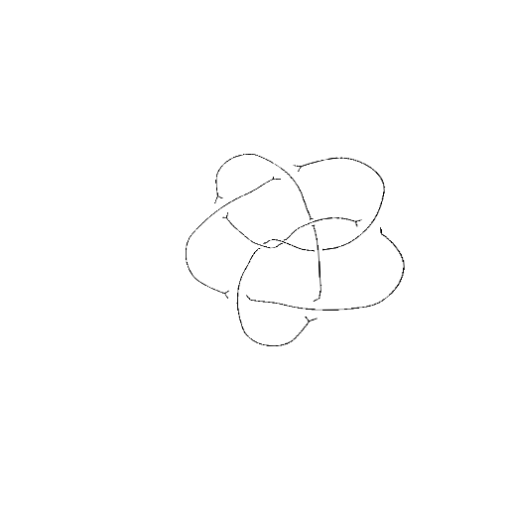
Crossing number: 9